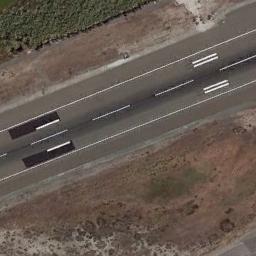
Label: runway